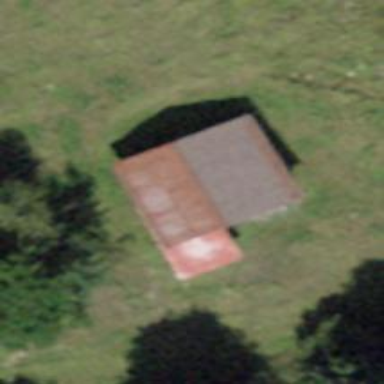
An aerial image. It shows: Barn.